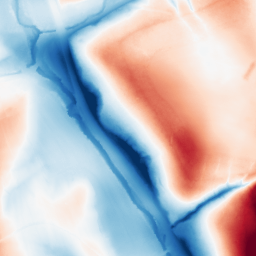
Category: classical
Decomposition family: gaussian_anisotropic
Decomposition parameters: sigma_x: 50
sigma_y: 2
Upsampling method: bicubic_16x
Upsampling parameters: scale: 16
Upsampling scale: 16